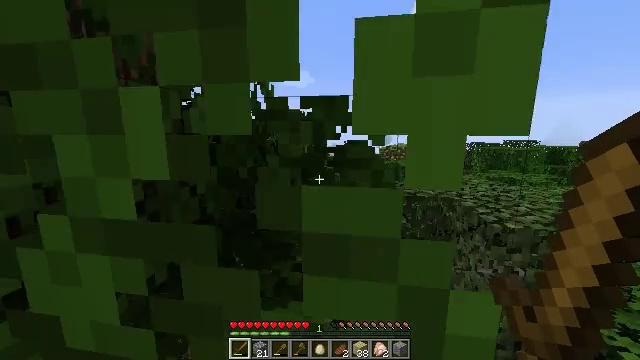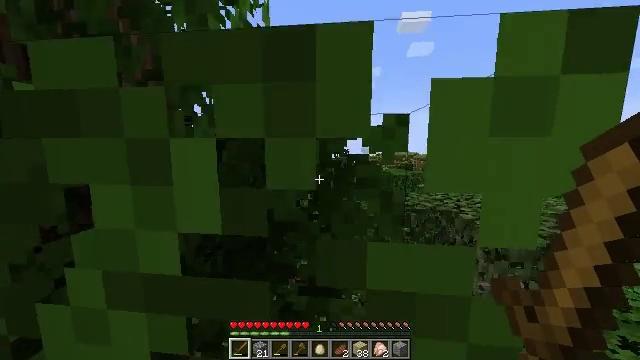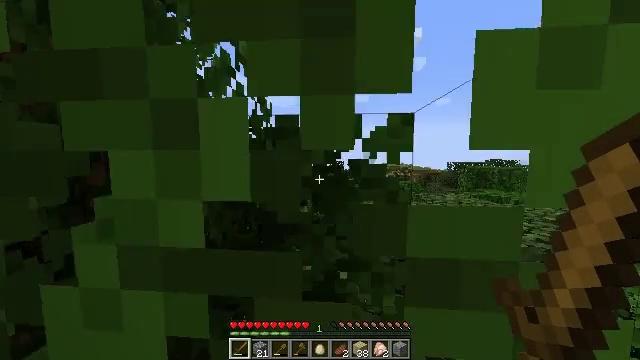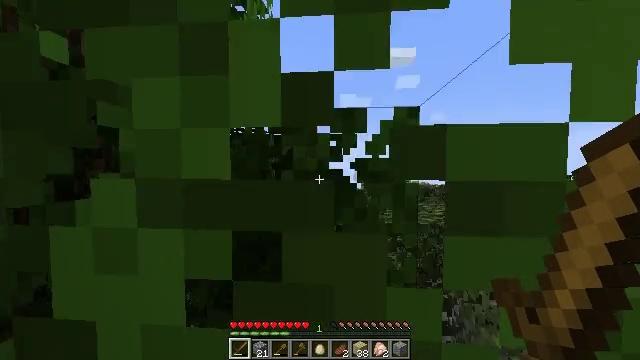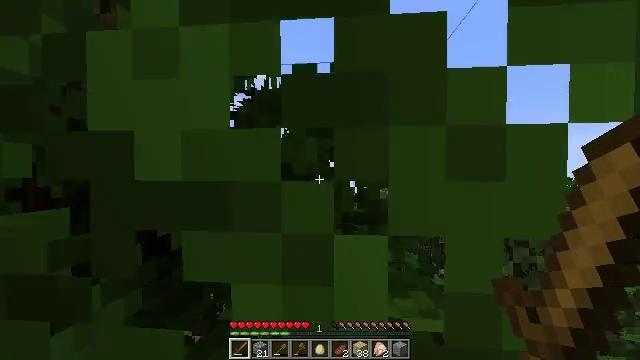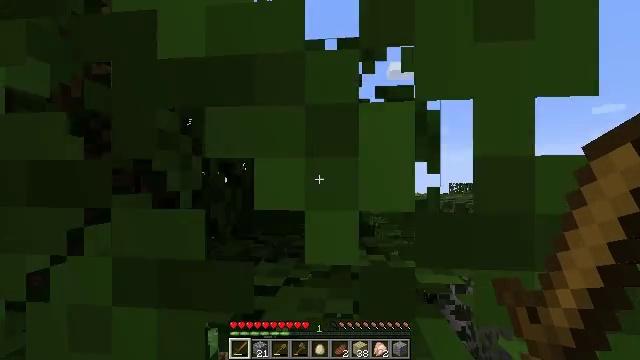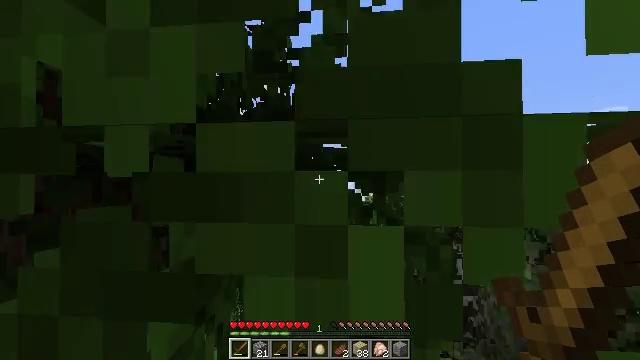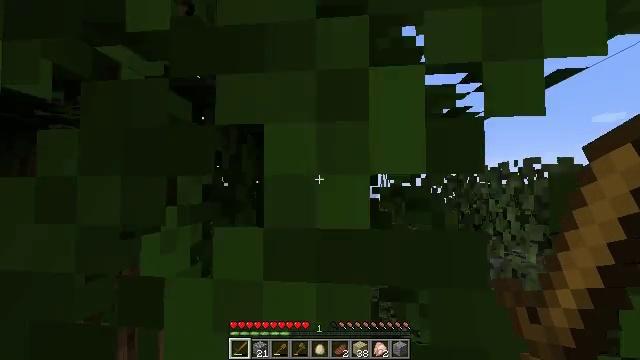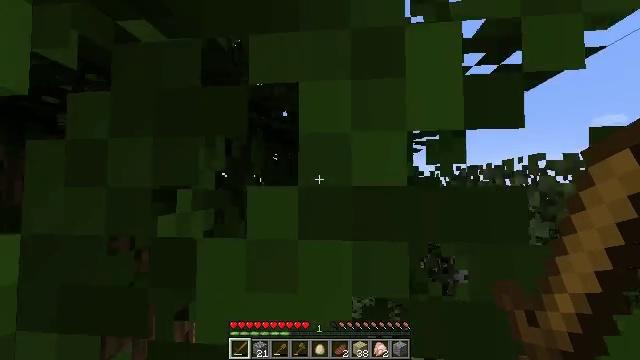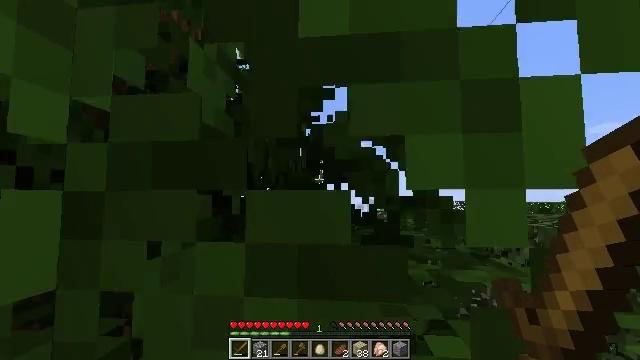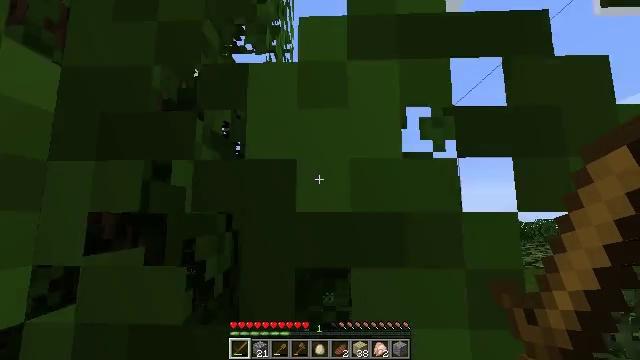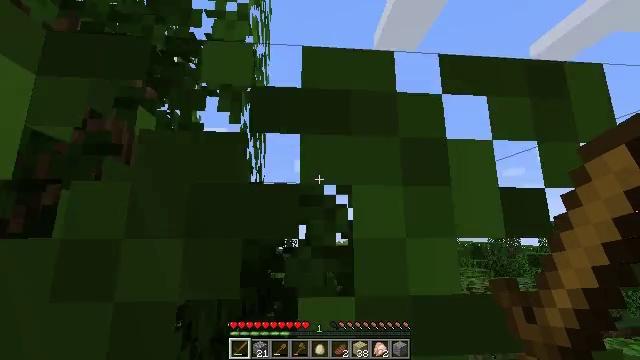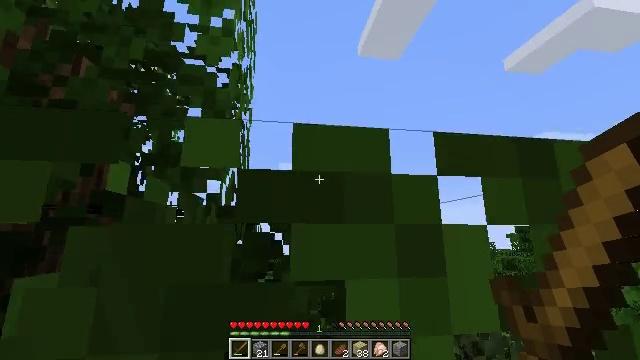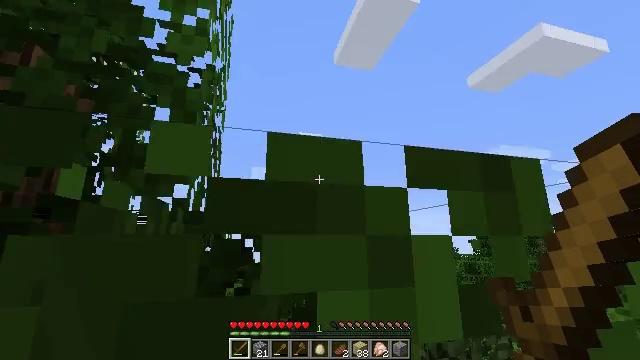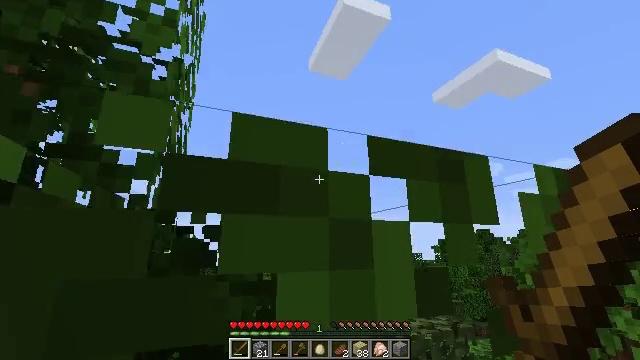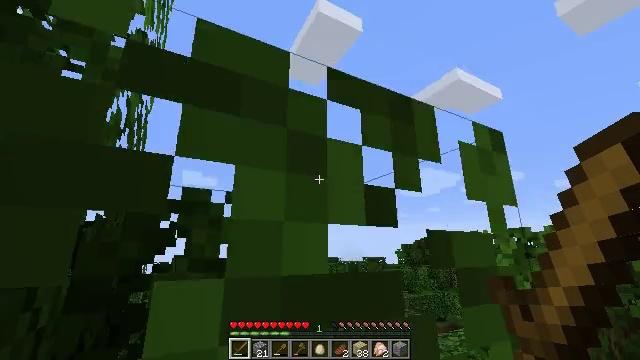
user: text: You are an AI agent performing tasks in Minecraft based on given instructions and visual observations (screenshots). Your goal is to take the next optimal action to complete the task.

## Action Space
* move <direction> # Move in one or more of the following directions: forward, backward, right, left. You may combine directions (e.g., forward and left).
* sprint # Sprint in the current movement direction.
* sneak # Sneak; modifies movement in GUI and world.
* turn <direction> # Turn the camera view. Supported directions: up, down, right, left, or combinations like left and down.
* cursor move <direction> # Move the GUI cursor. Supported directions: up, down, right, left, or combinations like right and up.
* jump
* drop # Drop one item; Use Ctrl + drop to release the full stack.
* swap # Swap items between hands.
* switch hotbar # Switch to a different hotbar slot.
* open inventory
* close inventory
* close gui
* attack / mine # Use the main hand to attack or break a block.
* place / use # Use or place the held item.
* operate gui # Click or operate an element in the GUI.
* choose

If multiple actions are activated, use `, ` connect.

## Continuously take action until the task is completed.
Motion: motion action
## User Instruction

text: Break the birch leaves block.
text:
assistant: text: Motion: move forward, sprint, turn right and up, jump
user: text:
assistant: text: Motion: move forward, sprint, turn right and up, jump
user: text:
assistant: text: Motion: move forward, sprint, turn up, jump
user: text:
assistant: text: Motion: move forward, sprint, turn up, jump
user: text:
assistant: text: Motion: move forward, sprint, turn up, jump
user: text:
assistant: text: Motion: move forward, sprint, jump
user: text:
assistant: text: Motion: move forward, sprint, turn up, jump
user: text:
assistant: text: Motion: move forward, sprint, jump
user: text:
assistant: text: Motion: move forward, sprint, turn up, jump
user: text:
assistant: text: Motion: move forward, sprint, turn right and up, jump
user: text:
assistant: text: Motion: move forward, sprint, turn right and up, jump
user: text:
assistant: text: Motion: move forward, sprint, turn right, jump
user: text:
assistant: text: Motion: move forward, sprint, turn right and up, jump
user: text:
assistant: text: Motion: move forward, sprint, turn right and up, jump
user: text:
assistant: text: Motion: move forward, sprint, turn right and up, jump
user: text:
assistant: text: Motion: move forward, sprint, turn right and up, jump
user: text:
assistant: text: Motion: move forward, sprint, turn right, jump
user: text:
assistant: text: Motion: move forward, sprint, jump
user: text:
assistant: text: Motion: move forward, sprint, jump
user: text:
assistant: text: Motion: move forward, sprint, jump
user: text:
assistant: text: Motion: move forward, sprint, jump
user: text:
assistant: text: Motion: move forward, sprint, turn right, jump
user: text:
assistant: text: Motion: move forward, sprint, turn right and down, jump
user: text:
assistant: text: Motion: move forward, sprint, turn right and down, jump
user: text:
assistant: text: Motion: move forward, sprint, jump
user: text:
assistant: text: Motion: move forward, sprint, jump
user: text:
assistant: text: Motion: move forward, sprint, jump
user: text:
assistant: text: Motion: move forward, sprint, jump
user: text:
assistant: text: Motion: move forward, sprint, turn left, jump
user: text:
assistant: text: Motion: move forward, sprint, turn left and down, jump